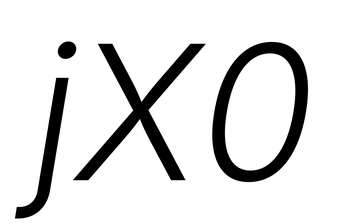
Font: Inter-Italic_Light_Italic